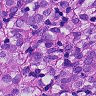
Metastatic tissue present: yes